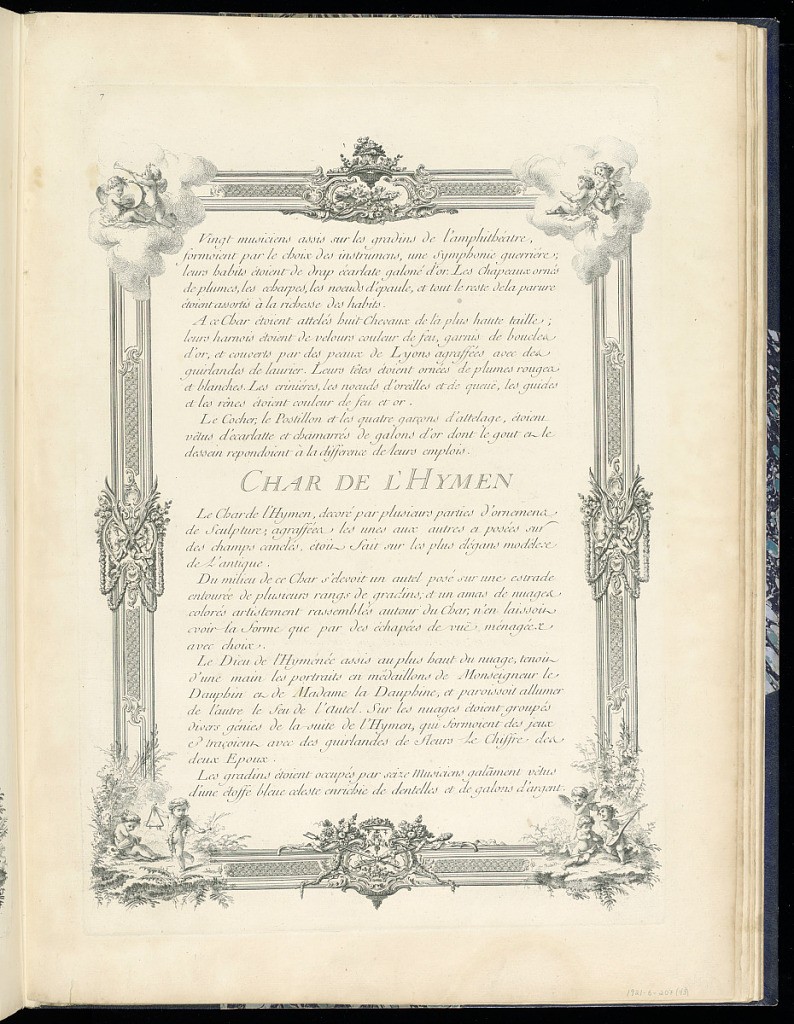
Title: Page of Text, Printed on Recto and Verso
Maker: Marie F. Lattré, French, active eighteenth century
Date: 1751
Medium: Engraving on laid paper
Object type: Bound print
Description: Page of text with elaborate border decoration, printed on recto and verso. The recto continues the description of the Char de Mars (Chariot of Mars, 1921-6-207-24) and begins a description of the Char de l'Hymen (The Wedding Chariot, 1921-6-207-25), which were designed and paraded during the celebration given by the city of Paris on February 13, 1747, on the occasion of the marriage of Louis Dauphin and Marie-Josephe of Saxony. The verso continues a description of the Char de l'Hymen and gives a description of the Char de Cérès (the Chariot of Ceres, 1921-6-207-26).